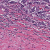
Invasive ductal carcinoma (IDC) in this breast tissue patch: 1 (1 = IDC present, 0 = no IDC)